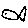
Label: fish